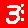
Digit: 3